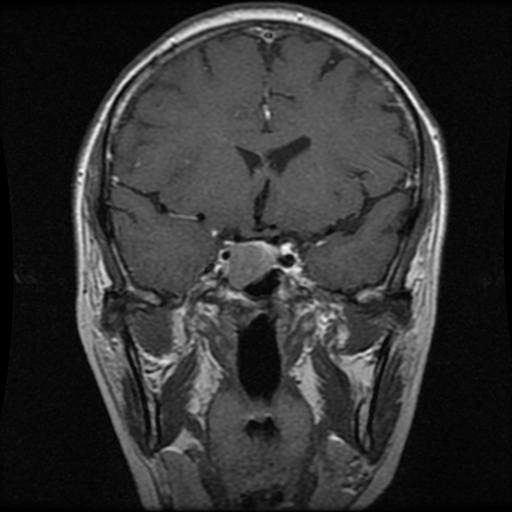
Label: pituitary